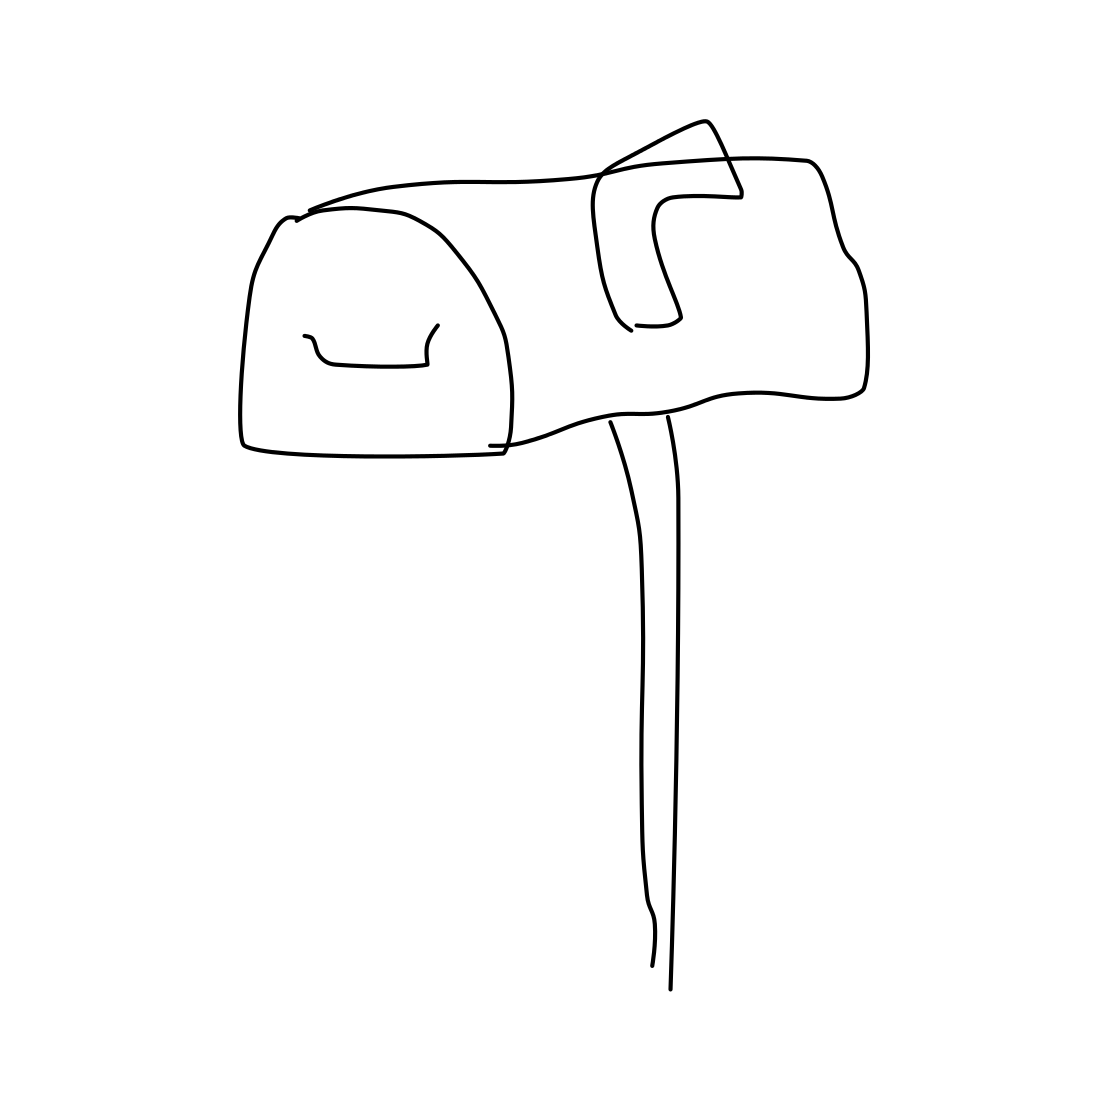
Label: mailbox